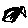
Label: fish